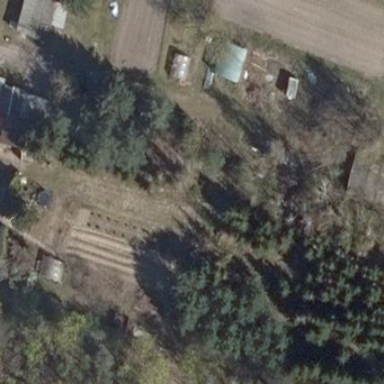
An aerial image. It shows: Plant nursery.